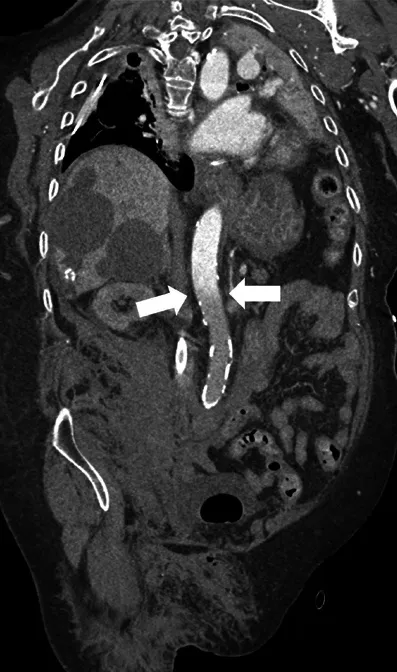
Paracoronal reformatted image of the watershed zone (white arrows) at the level of the superior mesenteric artery (SMA).
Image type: radiology (ct)